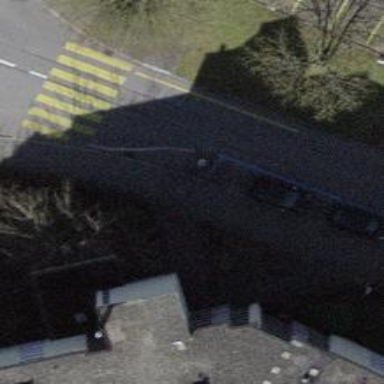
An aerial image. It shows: Bollard.